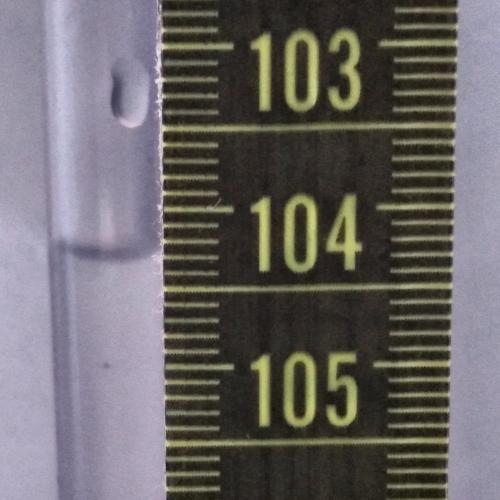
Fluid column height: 104.3 cm